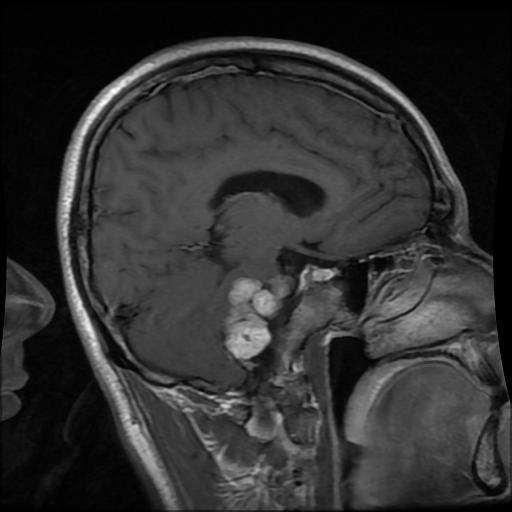
Label: meningioma